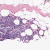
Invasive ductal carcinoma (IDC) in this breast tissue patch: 0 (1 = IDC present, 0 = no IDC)